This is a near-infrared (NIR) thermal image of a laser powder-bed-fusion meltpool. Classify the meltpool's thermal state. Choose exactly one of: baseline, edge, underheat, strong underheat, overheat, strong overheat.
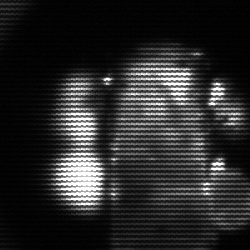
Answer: strong underheat